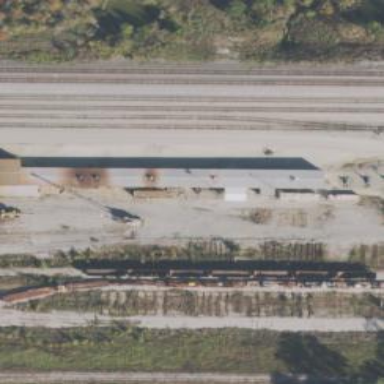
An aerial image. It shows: Rail spur service.